Question: I am trying to remove a carriage return in a MySQL Text type data field using the Update command. I've tried the following and when I export a record and view in a text editor (image attached) I still see this character? What should I use to remove this?
'''
update fort_property_res SET property_information = TRIM(TRAILING '
' FROM property_information
update fort_property_res SET property_information = TRIM(TRAILING '
' FROM property_information
update fort_property_res SET property_information = TRIM(TRAILING ' ' FROM property_information
'''

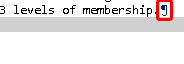
Answer: Harder than it seems as though it should be, yes? Here is a way that works. Perhaps not the best, but it can get you started.
I tried something using rlike and it did not work with my first try. It seems that it should have though. O well.
'''
mysql> create table foo (pk int primary key, name varchar(8));
Query OK, 0 rows affected (0.62 sec)
mysql> insert into foo values (1, 'aaa ');
Query OK, 1 row affected (0.18 sec)
mysql> select * from foo;
+----+------+
| pk | name |
+----+------+
| 1 | aaa |
+----+------+
1 row in set (0.00 sec)
mysql> update foo set name = substr(name,1,length(name)-1) where hex(name) like '%09';
Query OK, 1 row affected (0.23 sec)
Rows matched: 1 Changed: 1 Warnings: 0
mysql> select * from foo;
+----+------+
| pk | name |
+----+------+
| 1 | aaa |
+----+------+
1 row in set (0.00 sec)
'''